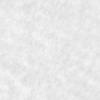
Label: no_change